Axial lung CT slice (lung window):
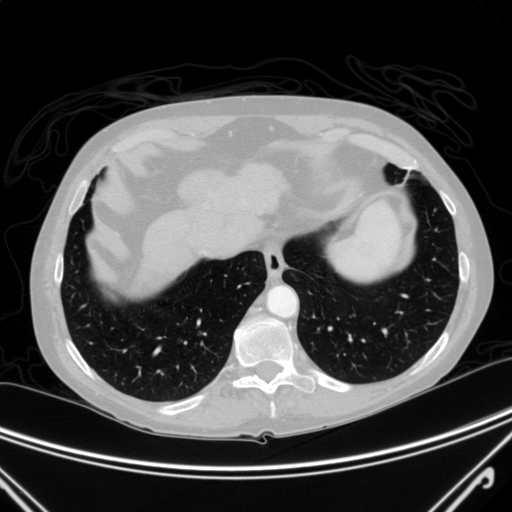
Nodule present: no